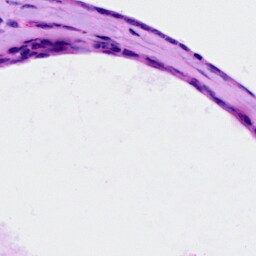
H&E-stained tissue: Ovarian